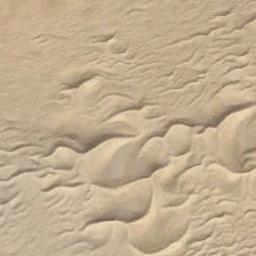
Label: desert